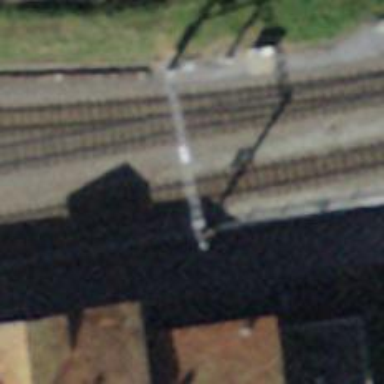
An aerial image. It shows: Railway signal.